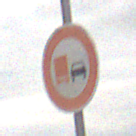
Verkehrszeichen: UeberholverbotKraftfahrzeuge
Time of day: MorningAfternoon
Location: Outdoor (Nature)
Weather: Overcast
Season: NotSpecified
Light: Natural